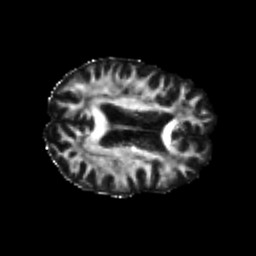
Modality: FA
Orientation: axial
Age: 22
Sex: female
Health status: healthy
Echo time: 0.074 s